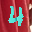
Label: 4